Aerial crown-view tile of a tropical tree (Barro Colorado Island, Panama), acquired 20250915:
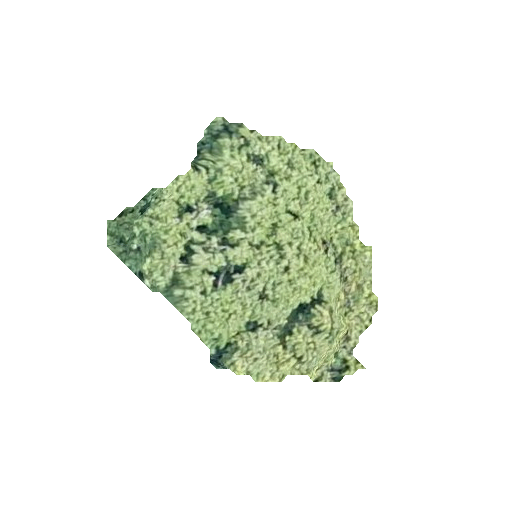
Species: Luehea seemannii
GBIF accepted scientific name: Luehea seemannii
Crown area: 66.137 m²